Interaction volume radius: 5 \u00c5
Interaction volume height: 15 \u00c5
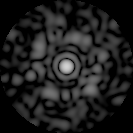
Disorder parameter: 0.7837